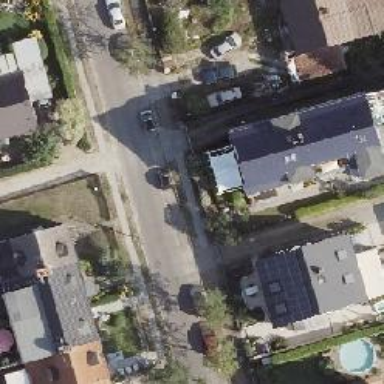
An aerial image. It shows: Residential road with asphalt surface and sidewalks on both sides covered with sett.